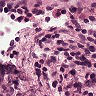
Metastatic tissue present: no